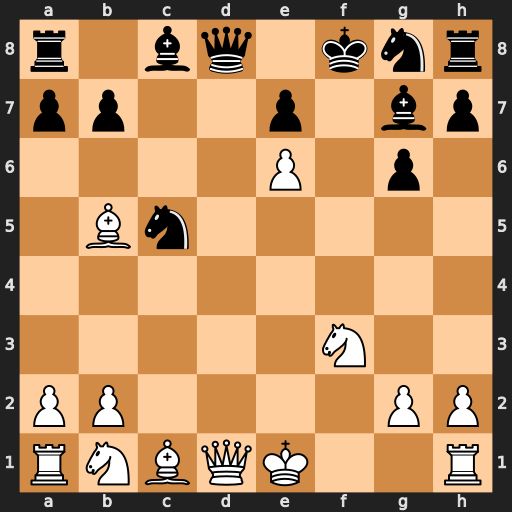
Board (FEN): r1bq1knr/pp2p1bp/4P1p1/1Bn5/8/5N2/PP4PP/RNBQK2R
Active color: w
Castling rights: KQ
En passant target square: -
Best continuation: Qxd8#